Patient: sex F, age 37
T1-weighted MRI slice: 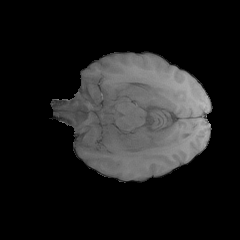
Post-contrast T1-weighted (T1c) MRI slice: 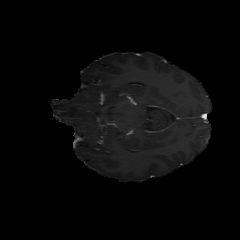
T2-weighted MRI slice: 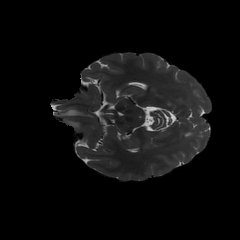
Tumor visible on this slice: yes
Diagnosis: Glioblastoma, IDH-wildtype
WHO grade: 4